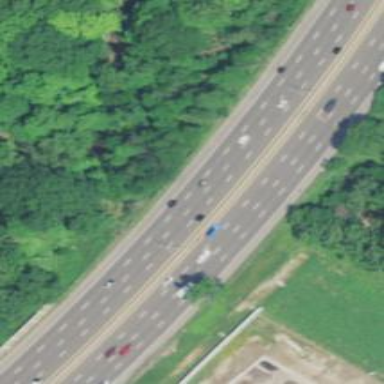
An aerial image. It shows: Asphalt motorway.